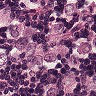
Metastatic tissue present: yes